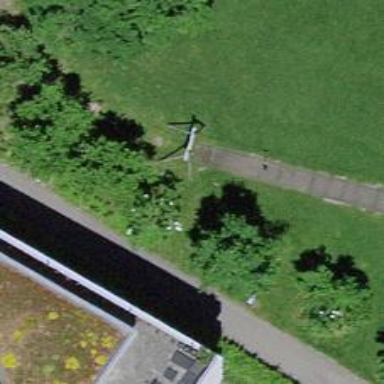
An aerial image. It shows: Playground featuring zipwire.